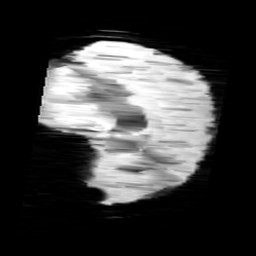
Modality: minIP
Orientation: sagittal
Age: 12
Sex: female
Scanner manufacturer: siemens
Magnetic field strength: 3 T
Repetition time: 0.027 s
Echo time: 0.02 s